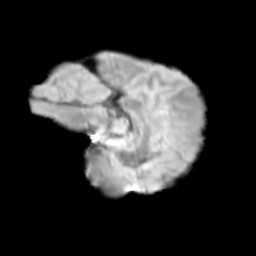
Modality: T2w
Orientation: sagittal
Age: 13
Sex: female
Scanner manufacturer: siemens
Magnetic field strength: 3 T
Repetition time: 3.8 s
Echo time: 0.07 s